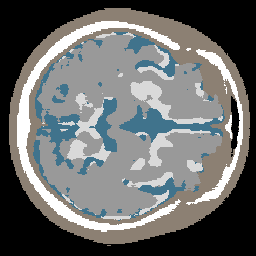
Label: no_lesion